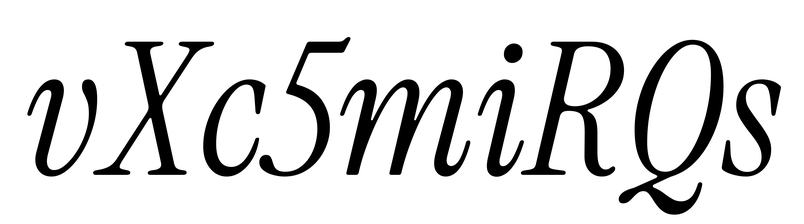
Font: InstrumentSerif-Italic